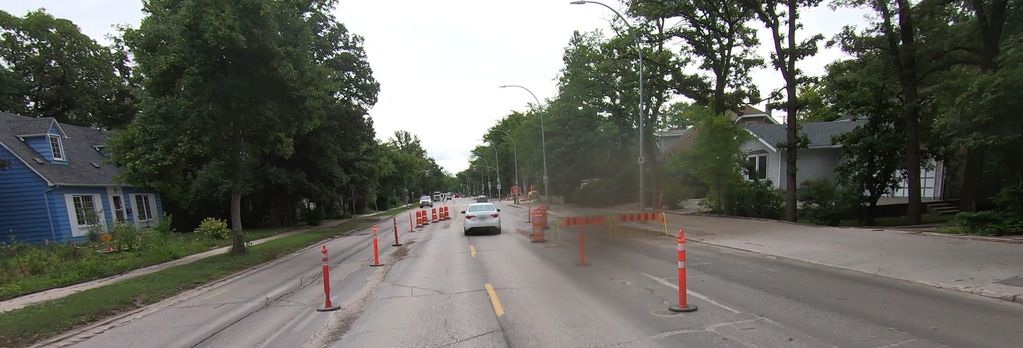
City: winnipeg